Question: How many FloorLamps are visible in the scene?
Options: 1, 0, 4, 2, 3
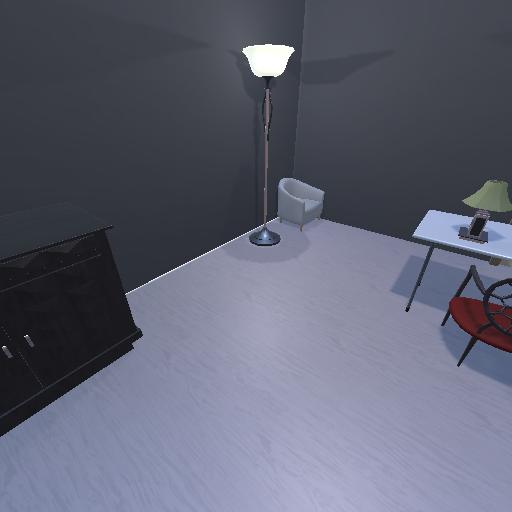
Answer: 1